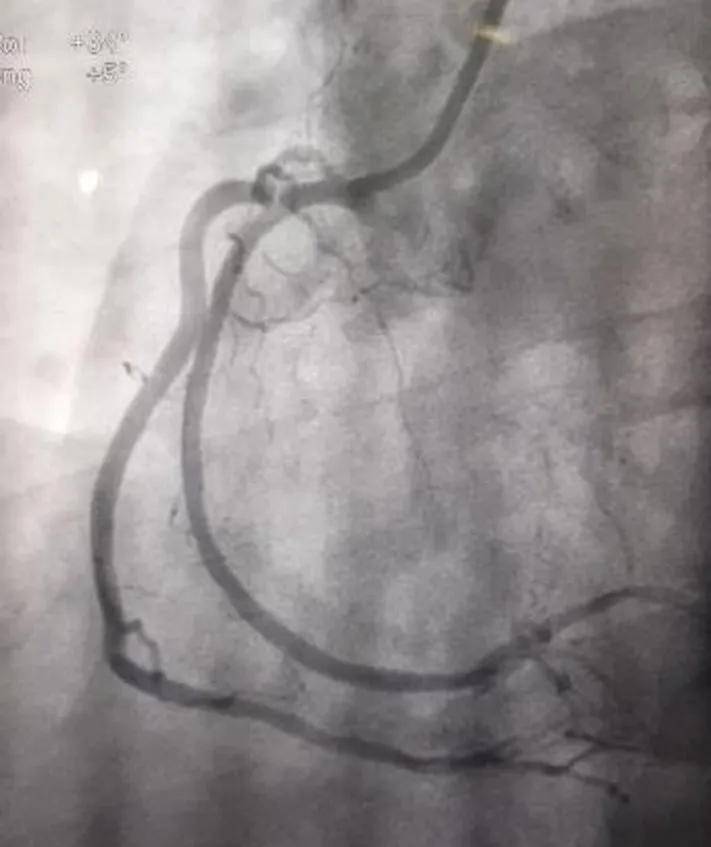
dual right coronary artery after angioplasty.
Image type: radiology (ultrasound)